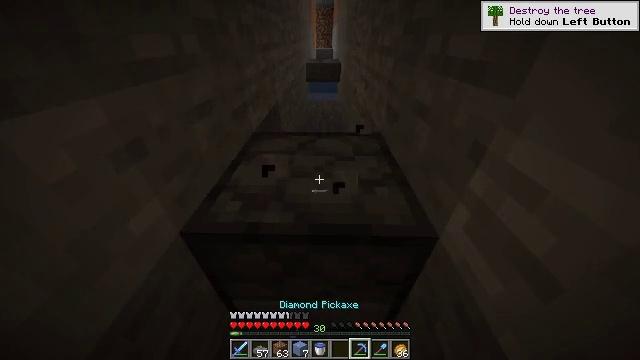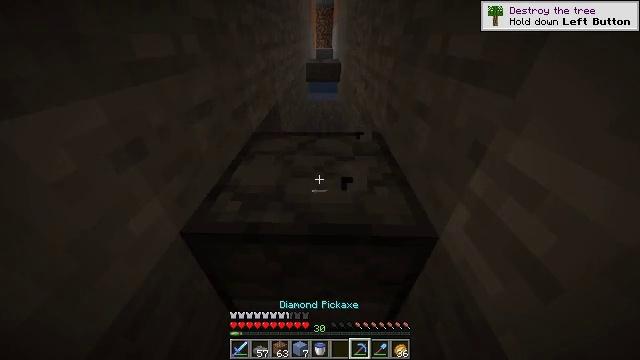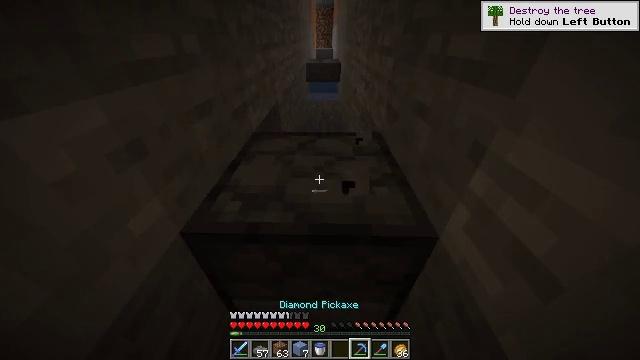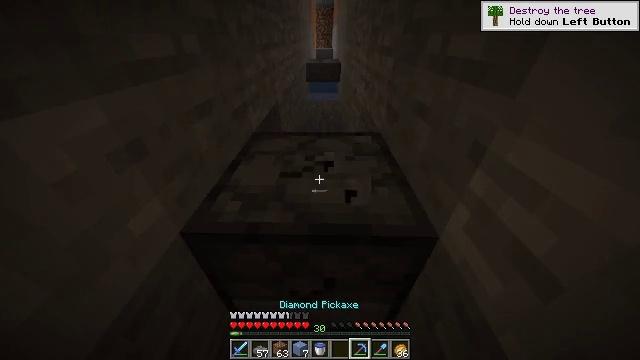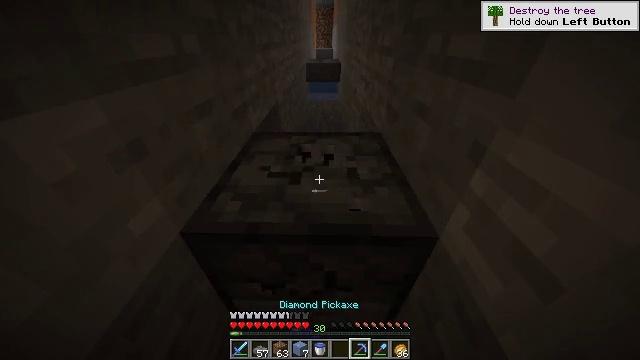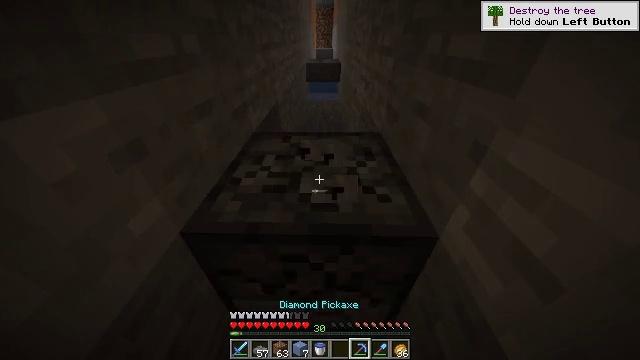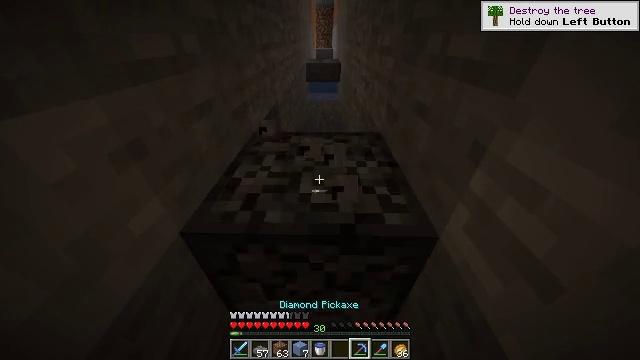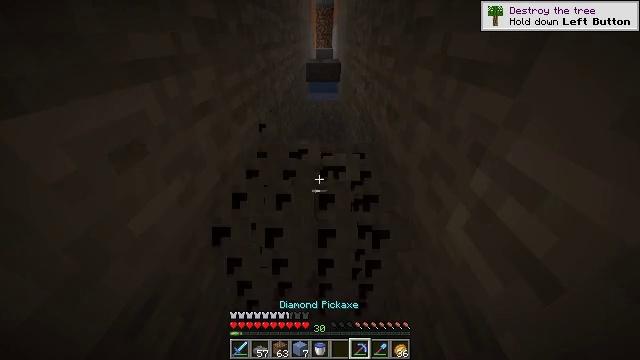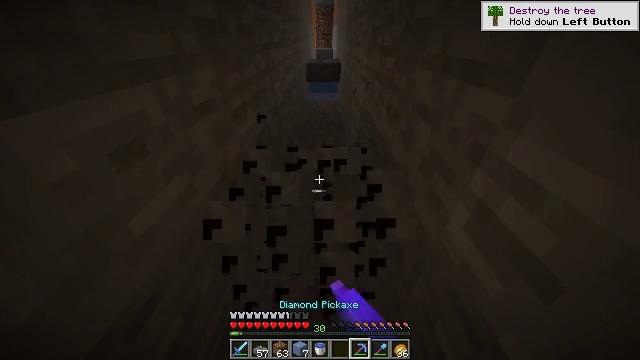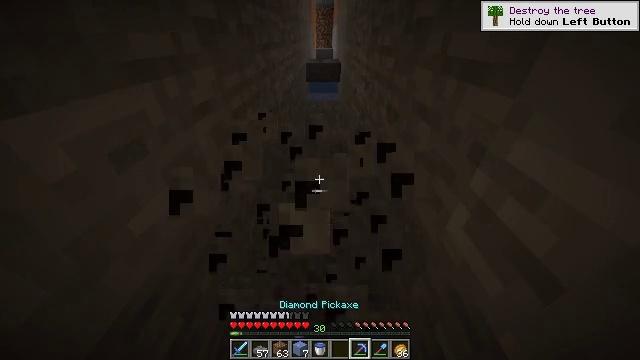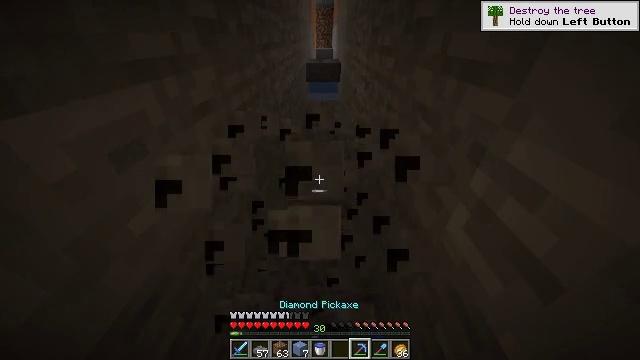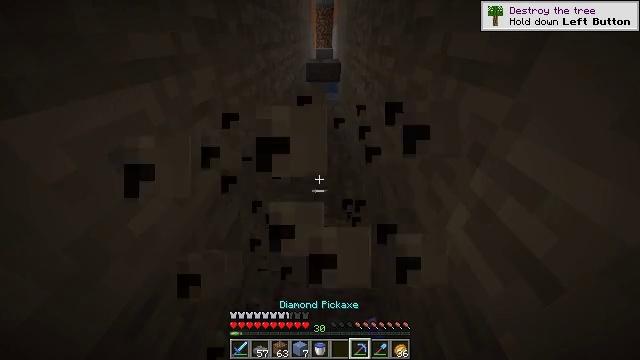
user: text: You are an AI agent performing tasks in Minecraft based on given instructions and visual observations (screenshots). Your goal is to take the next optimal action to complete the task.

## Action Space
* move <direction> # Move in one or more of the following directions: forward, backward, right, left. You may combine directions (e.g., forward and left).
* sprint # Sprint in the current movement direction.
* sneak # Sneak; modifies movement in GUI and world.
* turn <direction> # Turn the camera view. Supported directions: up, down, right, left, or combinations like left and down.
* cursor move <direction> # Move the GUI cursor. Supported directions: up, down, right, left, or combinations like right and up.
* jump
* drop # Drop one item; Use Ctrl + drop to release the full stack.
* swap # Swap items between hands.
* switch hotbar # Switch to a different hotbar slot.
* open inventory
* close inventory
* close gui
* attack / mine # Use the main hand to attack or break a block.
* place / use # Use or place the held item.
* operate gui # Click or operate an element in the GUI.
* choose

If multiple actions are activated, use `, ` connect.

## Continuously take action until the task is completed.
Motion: motion action
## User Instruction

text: Collect the dropper by hitting it.
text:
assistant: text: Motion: no_op
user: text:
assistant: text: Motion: no_op
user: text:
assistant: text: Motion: attack / mine
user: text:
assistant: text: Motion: attack / mine
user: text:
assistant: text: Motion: attack / mine
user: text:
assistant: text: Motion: attack / mine
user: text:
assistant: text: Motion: attack / mine
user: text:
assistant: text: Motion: no_op
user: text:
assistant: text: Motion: no_op
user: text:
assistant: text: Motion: no_op
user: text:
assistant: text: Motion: no_op
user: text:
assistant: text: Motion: no_op